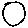
Label: circle